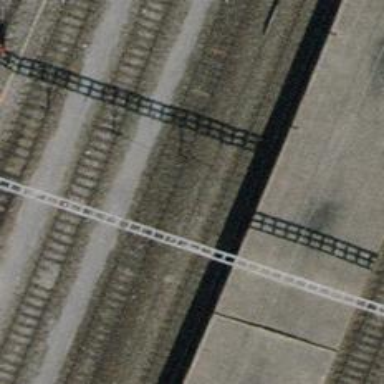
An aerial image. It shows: Railway track with electrified contact lines. This is siding track.